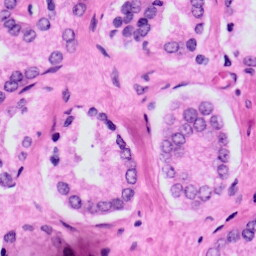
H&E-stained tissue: Prostate